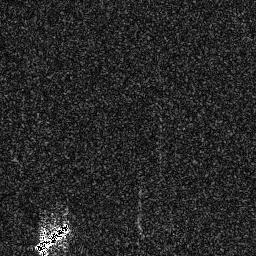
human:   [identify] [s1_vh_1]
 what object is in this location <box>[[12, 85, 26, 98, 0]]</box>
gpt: <ref>1 medium ship at the bottom left</ref>